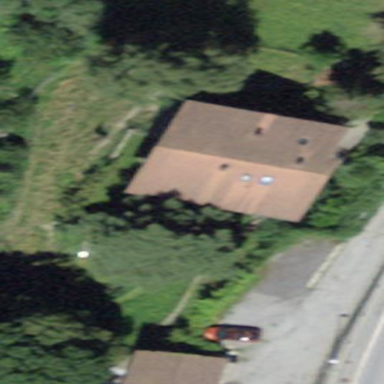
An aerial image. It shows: Simple house.